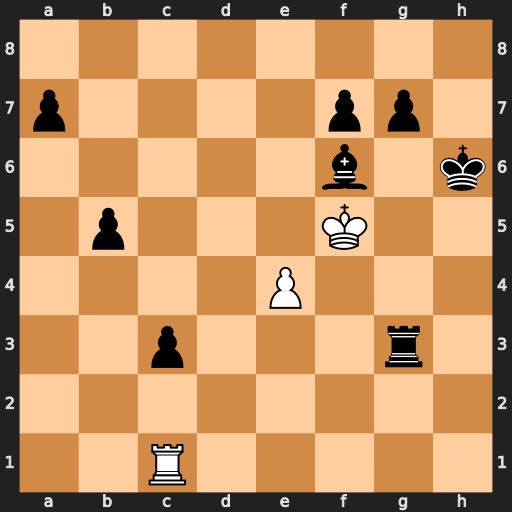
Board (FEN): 8/p4pp1/5b1k/1p3K2/4P3/2p3r1/8/2R5
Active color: w
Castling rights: -
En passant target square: -
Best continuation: Rh1+ Rh3 Rxh3+ Bh4 Rxh4#